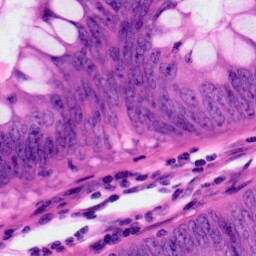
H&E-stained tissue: Colon